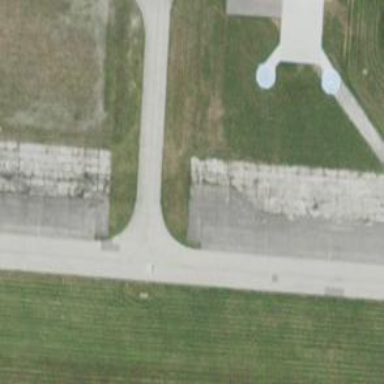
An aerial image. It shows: View of taxiway at the airport.